Question: I am doing change color of my apple shown below:

to change all red colors to green and all yellow to orange. My problem is how to select all kind of red color and how to select all kind of yellow to apply new effect or color.
Any help please.
Thanks
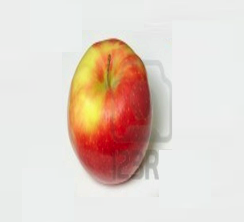
Answer: The easiest way to do this is to convert the RGB colors to HSB/HSV (Hue, Saturation, Brightness/Value). The hue value is the color.
For converting red to green, for instance, you'll want to figure out which numeric hue value represents red and which one represents green, then figure out a threshold. For every pixel where the hue is close to red (within your threshold), you move the hue to green.